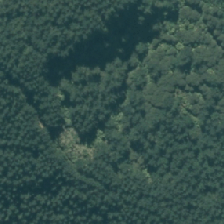
Land cover: grose_broom